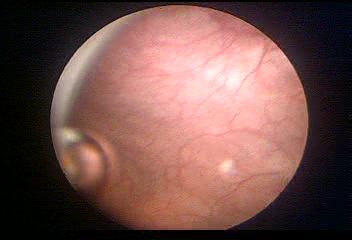
Modality: WLC
Class: Normal mucosa
Bladder cancer association: No